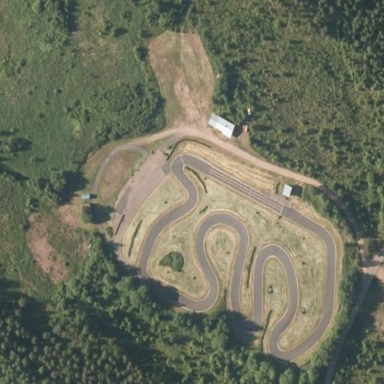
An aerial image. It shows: Sports centre with karting facilities on the leisure land.